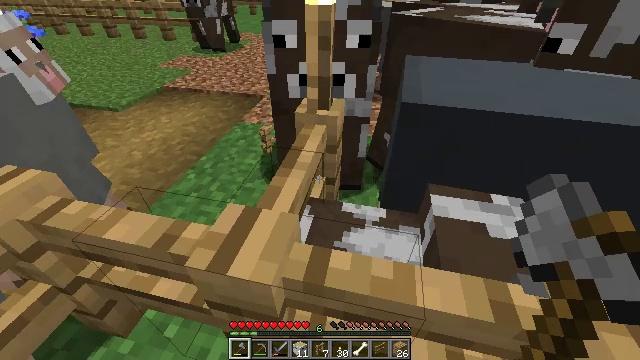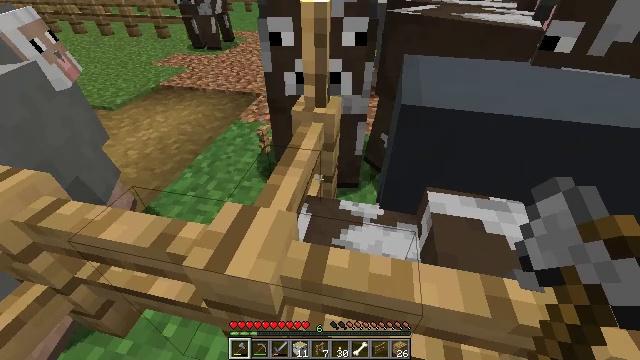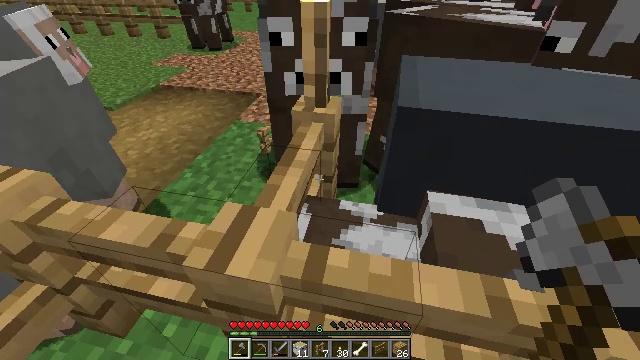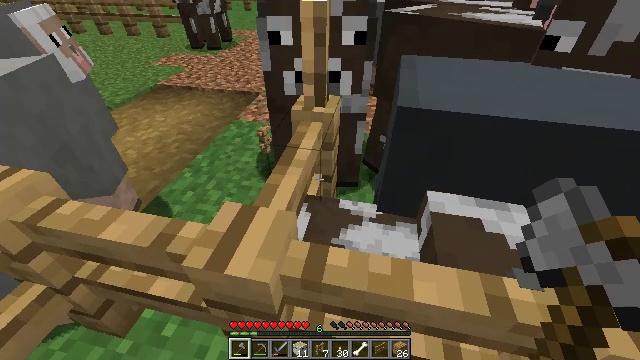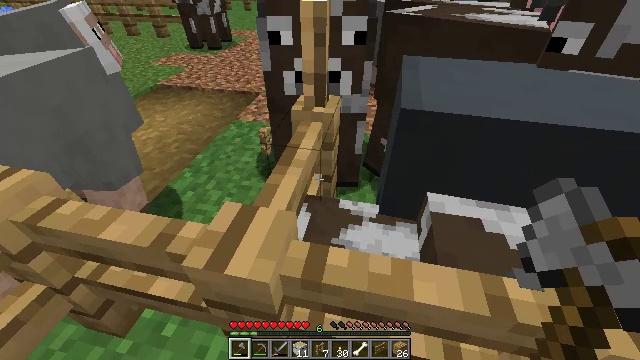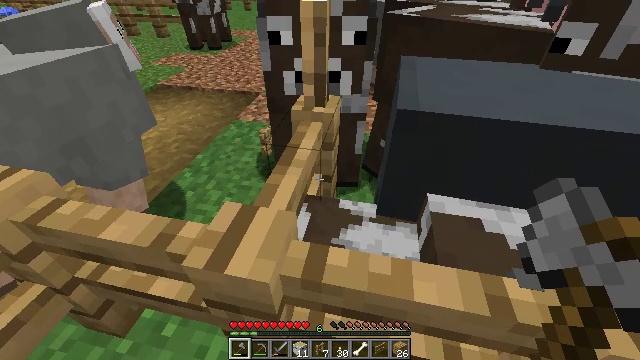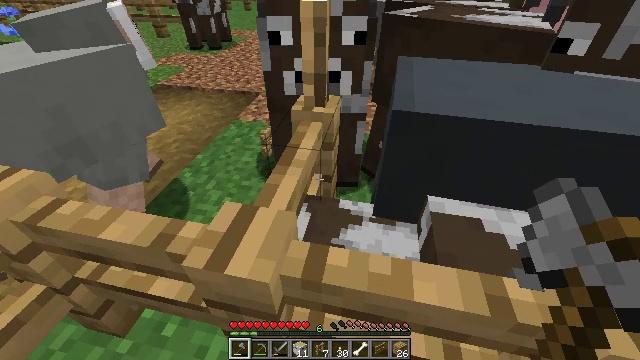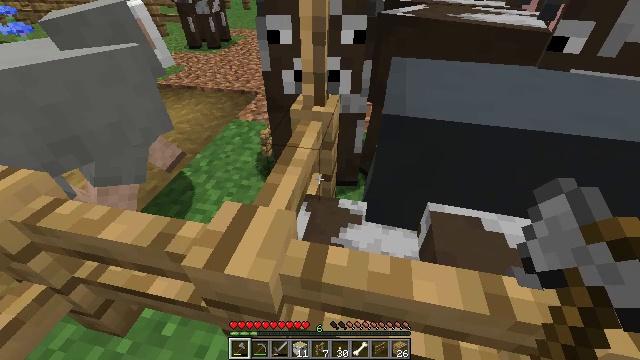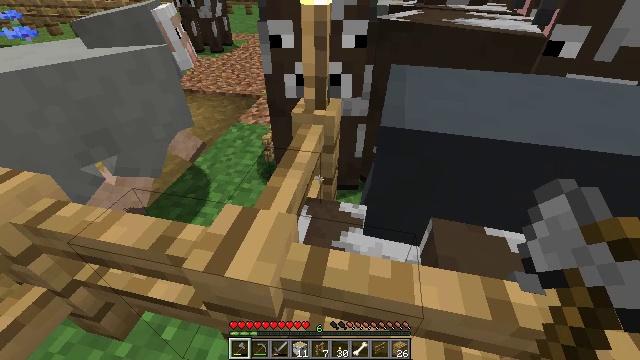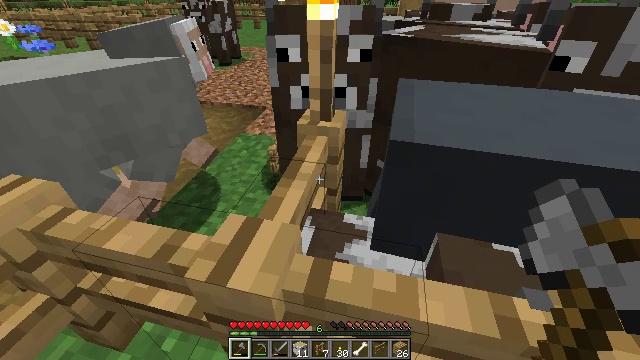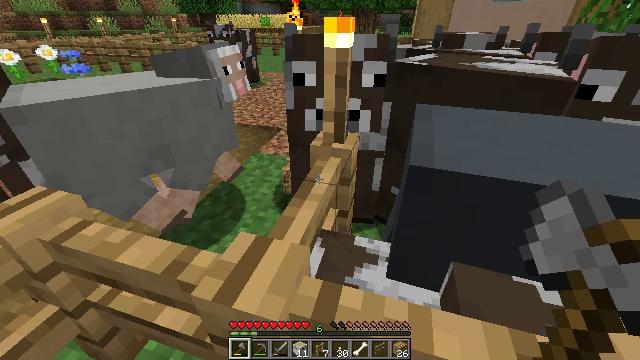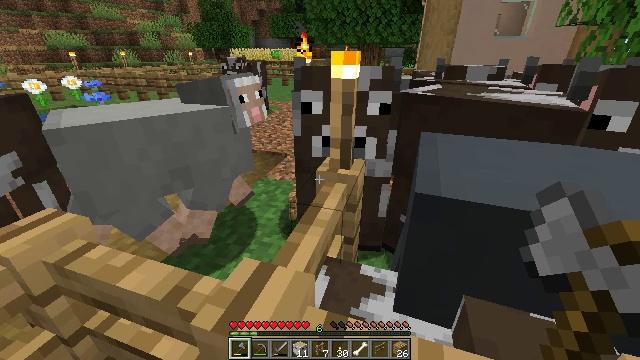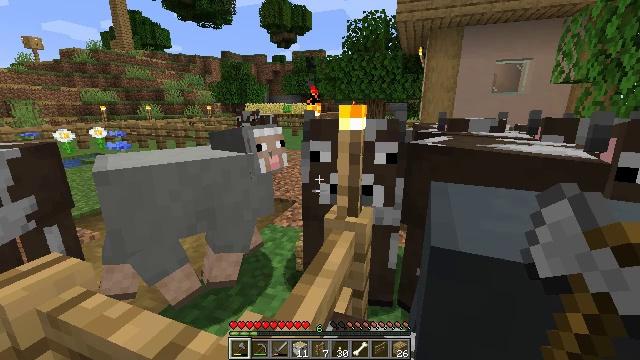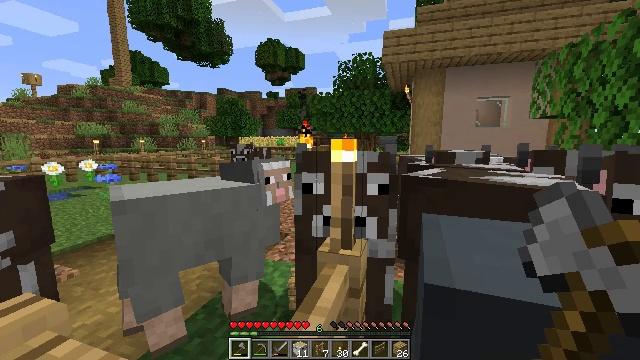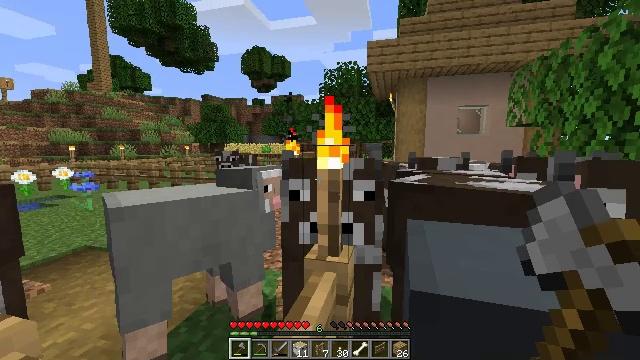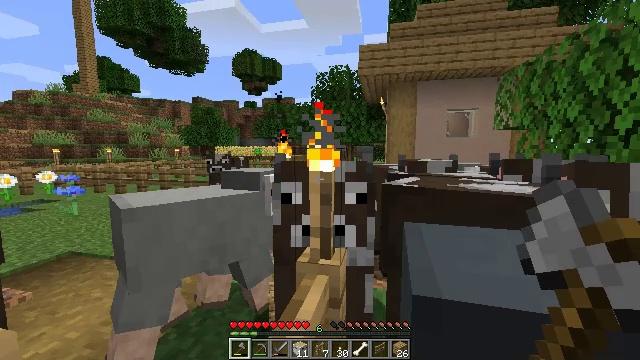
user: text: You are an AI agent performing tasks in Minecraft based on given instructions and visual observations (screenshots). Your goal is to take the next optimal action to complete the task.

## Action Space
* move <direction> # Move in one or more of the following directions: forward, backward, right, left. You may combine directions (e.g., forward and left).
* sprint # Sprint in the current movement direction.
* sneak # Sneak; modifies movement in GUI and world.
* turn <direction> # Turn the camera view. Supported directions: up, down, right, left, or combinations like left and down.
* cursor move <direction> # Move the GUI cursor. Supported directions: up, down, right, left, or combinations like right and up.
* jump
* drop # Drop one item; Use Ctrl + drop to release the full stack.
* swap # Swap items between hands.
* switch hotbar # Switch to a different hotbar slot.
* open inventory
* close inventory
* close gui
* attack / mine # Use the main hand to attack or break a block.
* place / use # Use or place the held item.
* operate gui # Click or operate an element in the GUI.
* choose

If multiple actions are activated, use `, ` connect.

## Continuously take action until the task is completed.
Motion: motion action
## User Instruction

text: Remove the oak fence from its place.
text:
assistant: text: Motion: no_op
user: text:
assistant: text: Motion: no_op
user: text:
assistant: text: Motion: no_op
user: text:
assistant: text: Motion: no_op
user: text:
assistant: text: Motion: no_op
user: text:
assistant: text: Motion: no_op
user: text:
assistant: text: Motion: no_op
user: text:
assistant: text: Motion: no_op
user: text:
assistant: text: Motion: turn left and up
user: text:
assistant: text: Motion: turn left and up
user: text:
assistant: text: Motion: turn left and up
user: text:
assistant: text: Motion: turn left and up
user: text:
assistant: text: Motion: turn right and up
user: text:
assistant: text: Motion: turn right and up
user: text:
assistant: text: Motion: turn right
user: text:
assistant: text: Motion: turn right
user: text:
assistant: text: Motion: turn right
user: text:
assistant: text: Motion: turn right
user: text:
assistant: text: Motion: turn right
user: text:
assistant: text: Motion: turn right
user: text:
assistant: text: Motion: turn right
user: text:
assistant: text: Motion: turn right
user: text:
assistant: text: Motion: turn right
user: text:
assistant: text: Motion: turn right
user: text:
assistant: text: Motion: turn right
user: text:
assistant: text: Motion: no_op
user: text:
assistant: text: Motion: no_op
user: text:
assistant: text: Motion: no_op
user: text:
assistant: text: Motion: no_op
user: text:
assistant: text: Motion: move forward